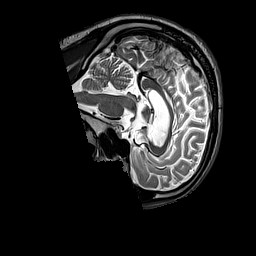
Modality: T2w
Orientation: sagittal
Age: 46
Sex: male
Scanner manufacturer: siemens
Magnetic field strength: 3 T
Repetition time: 3.2 s
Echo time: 0.212 s